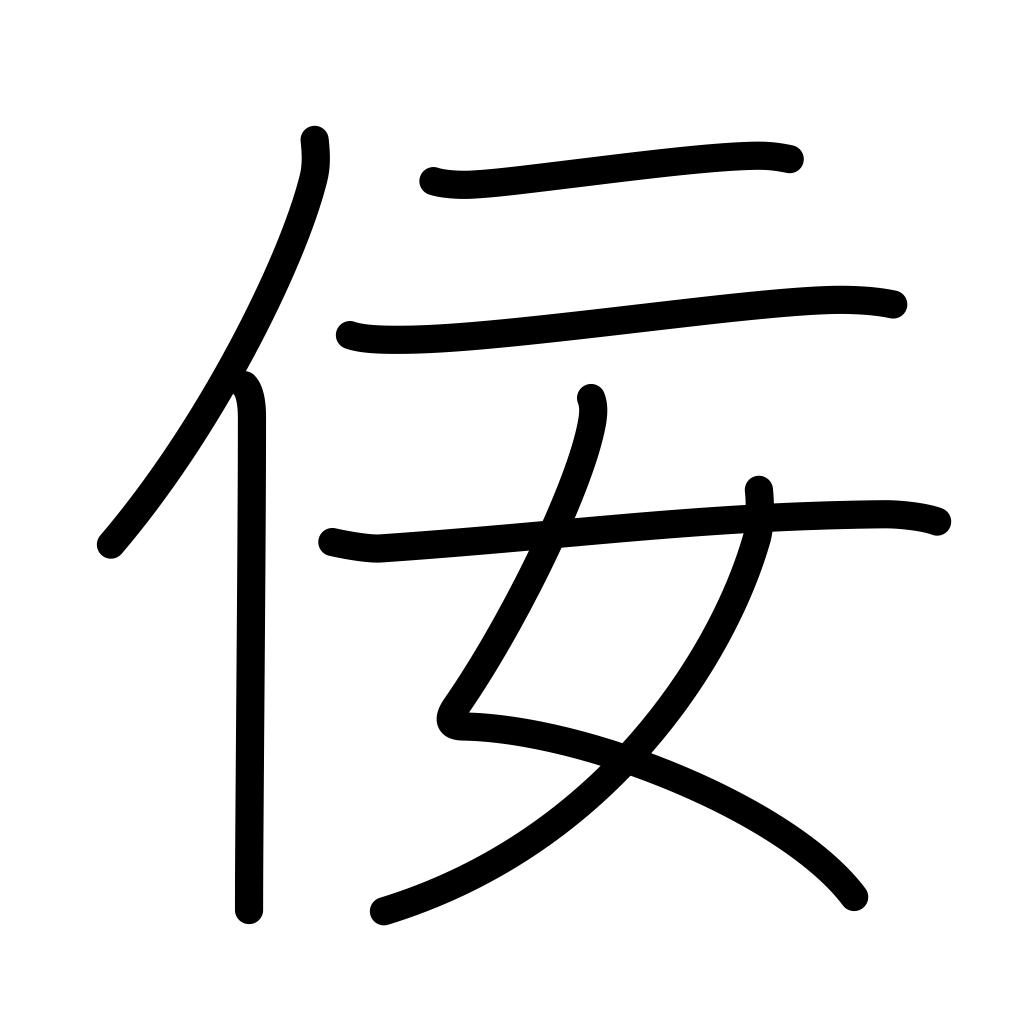
Meaning: flattery, insincerity